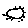
Label: sun